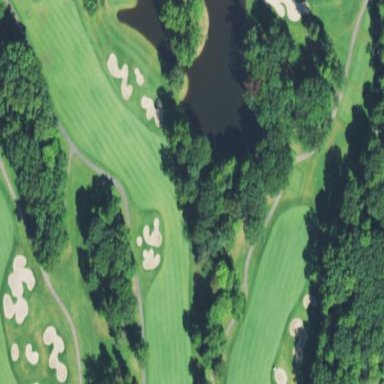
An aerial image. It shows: Water hazard on golf course. The hazard is natural water feature.